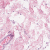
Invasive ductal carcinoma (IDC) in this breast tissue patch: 0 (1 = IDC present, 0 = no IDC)